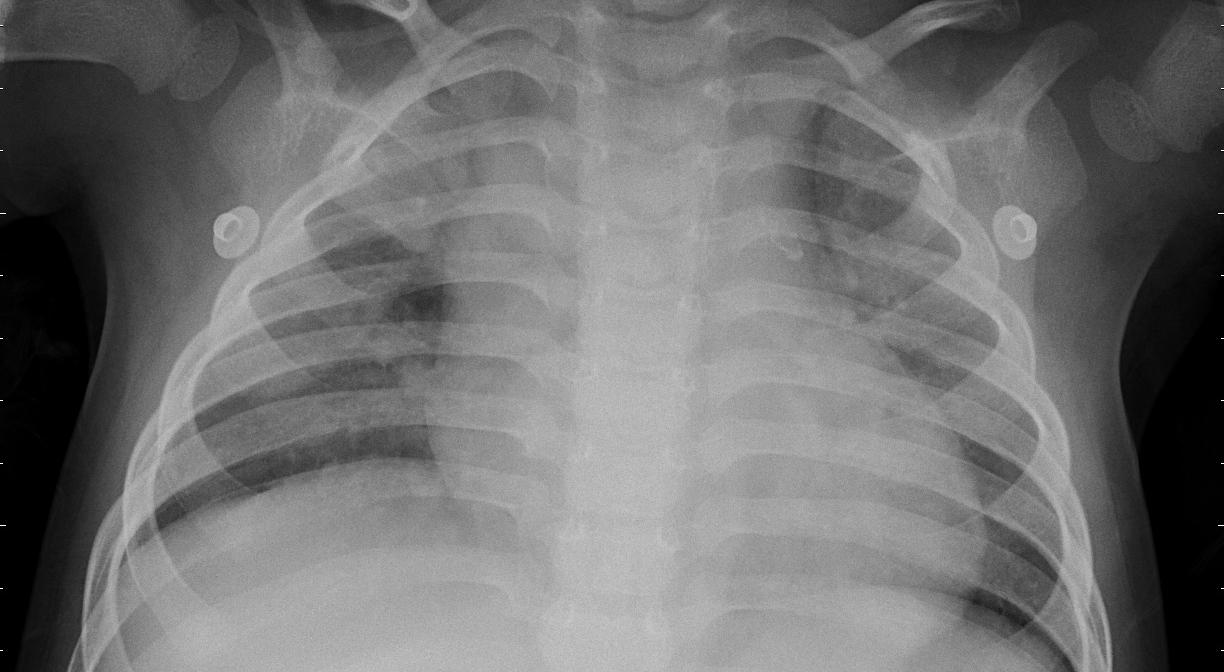
Diagnosis: PNEUMONIA